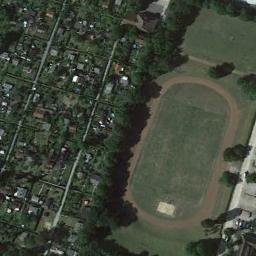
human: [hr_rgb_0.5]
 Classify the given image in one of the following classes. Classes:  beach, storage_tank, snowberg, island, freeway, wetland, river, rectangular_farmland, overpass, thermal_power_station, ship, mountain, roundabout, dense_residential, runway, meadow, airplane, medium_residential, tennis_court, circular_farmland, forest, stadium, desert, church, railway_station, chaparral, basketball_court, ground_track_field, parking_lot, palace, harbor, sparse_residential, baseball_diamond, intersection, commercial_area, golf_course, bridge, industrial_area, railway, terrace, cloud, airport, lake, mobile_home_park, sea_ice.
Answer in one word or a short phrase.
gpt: ground_track_field